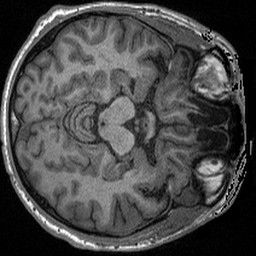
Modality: T1w
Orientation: axial
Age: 22
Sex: male